Interaction volume radius: 10 \u00c5
Interaction volume height: 15 \u00c5
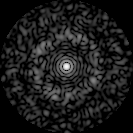
Disorder parameter: 0.856